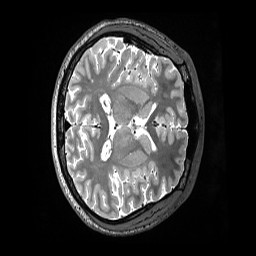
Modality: T2w
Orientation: axial
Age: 22
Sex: male
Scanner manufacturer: siemens
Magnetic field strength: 3 T
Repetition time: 3.2 s
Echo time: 0.564 s